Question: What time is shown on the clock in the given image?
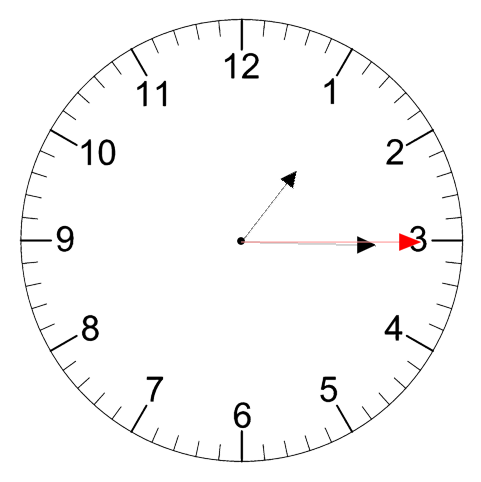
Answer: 01:15:15